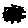
Label: zigzag